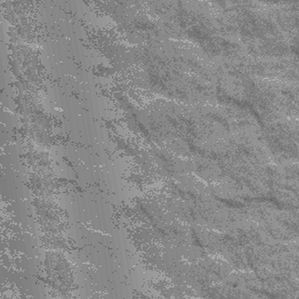
Label: frost